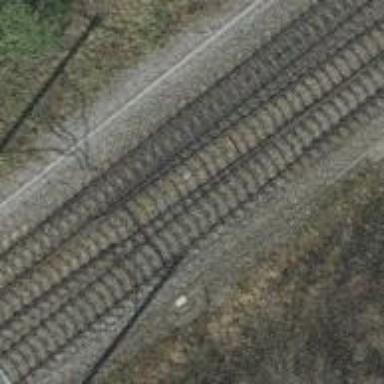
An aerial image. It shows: Railway track with contact line for electrification.